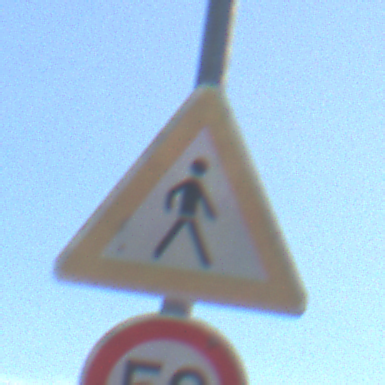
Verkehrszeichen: FussgaengerLinks
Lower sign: Geschwindigkeit50
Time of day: MorningAfternoon
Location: Outdoor (Suburban)
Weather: PartlyCloudy
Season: NotSpecified
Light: Natural